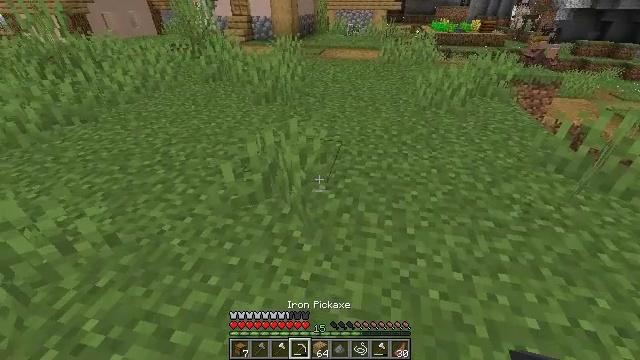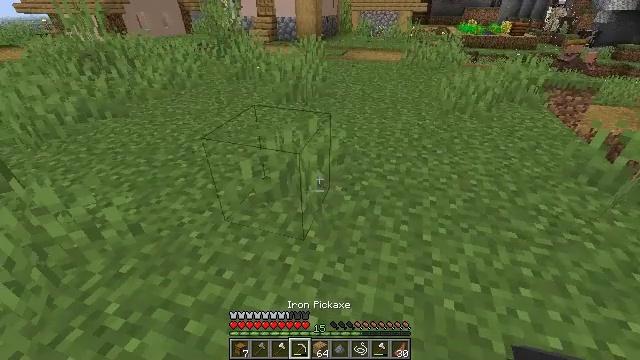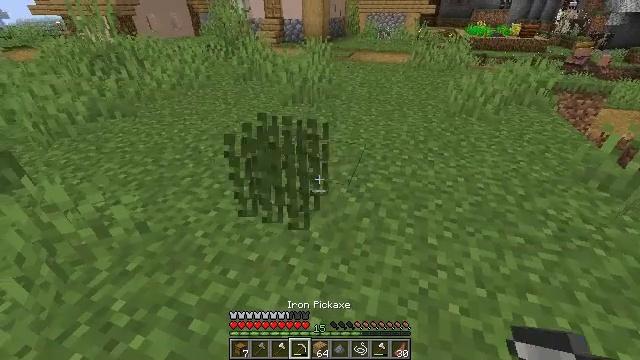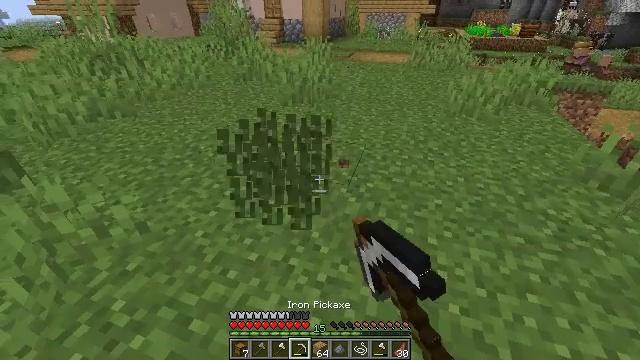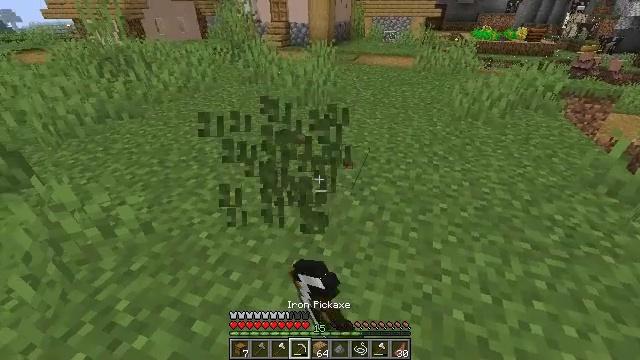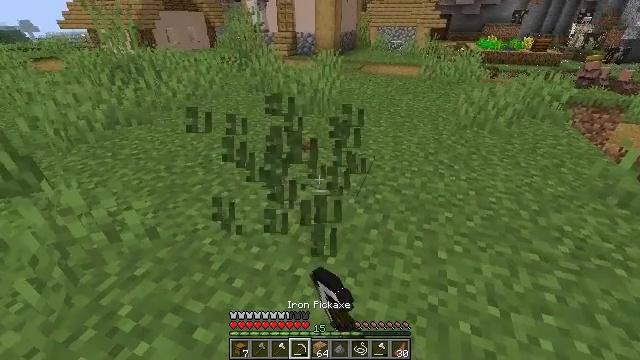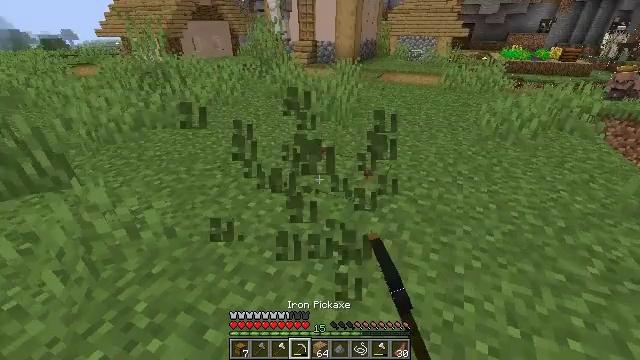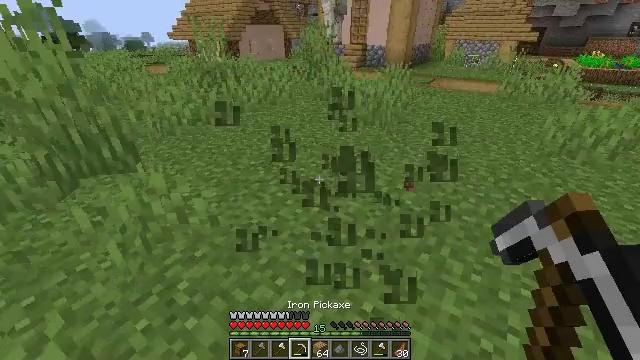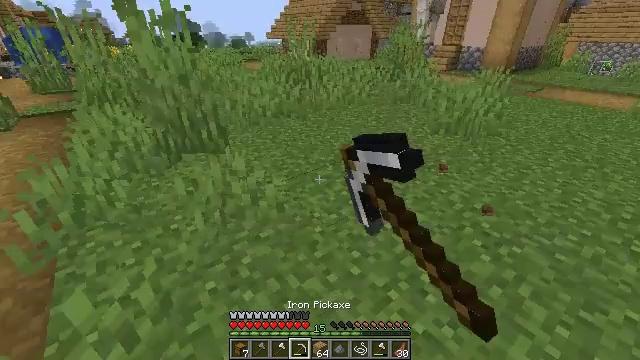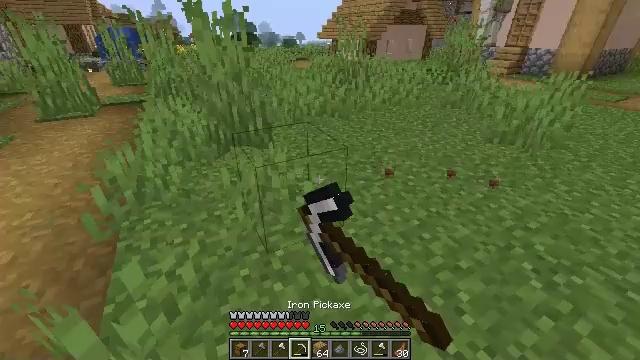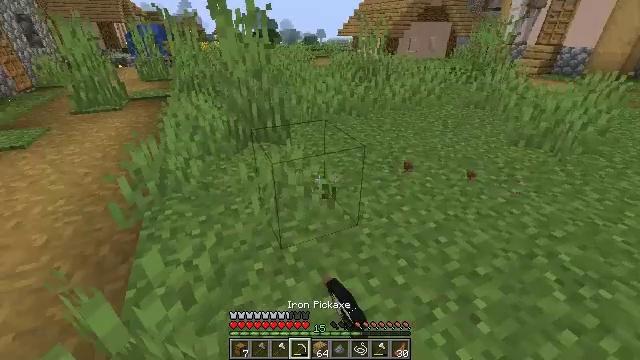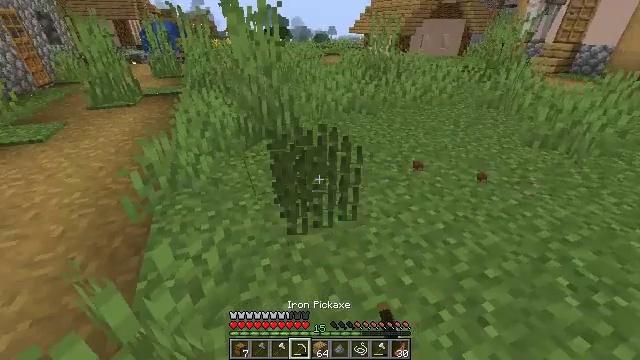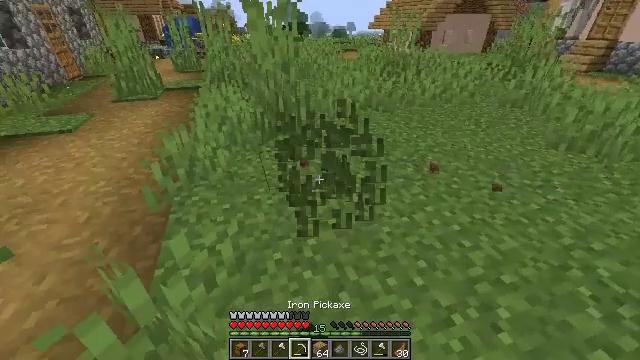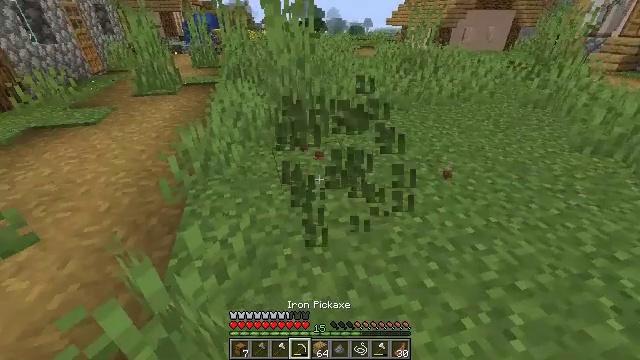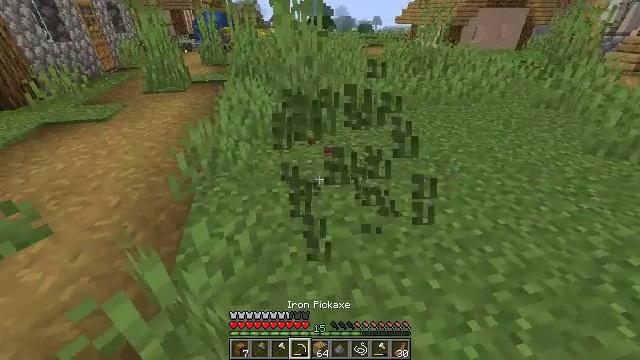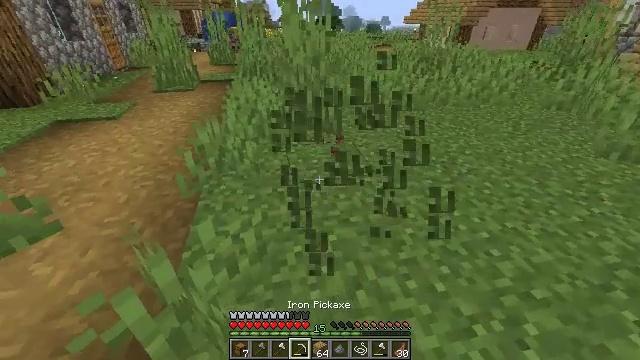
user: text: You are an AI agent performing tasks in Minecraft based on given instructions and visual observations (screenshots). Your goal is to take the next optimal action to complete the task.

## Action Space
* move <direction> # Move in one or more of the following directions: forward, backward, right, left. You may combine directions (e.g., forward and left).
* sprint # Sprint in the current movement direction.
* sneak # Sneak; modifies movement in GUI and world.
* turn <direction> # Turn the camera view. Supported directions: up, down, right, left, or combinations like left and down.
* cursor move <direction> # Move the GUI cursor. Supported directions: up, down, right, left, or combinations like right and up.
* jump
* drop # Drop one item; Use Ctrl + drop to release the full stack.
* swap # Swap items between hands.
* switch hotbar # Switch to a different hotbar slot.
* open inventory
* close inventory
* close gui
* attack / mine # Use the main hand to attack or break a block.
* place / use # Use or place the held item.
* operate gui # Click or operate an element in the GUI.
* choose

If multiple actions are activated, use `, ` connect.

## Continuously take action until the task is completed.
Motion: motion action
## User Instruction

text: Gather grass by holding the left mouse button.
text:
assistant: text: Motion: turn left
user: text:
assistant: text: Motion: turn left, attack / mine
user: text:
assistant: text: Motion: attack / mine
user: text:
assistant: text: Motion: turn left, attack / mine
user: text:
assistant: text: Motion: turn left and up
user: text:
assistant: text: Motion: turn left and up
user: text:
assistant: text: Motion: turn left, attack / mine
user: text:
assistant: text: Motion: turn left, attack / mine
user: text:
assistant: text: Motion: turn left, attack / mine
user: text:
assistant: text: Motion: turn left
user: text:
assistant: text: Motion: turn left, attack / mine
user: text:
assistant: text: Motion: turn left, attack / mine
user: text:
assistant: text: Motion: turn left, attack / mine
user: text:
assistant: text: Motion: turn left
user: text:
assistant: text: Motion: turn left, attack / mine
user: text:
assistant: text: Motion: attack / mine